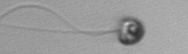
Label: flagellate